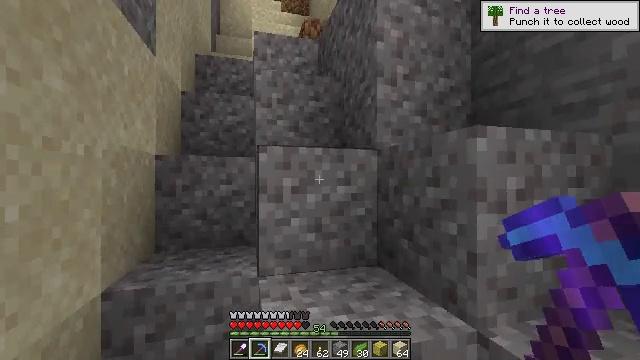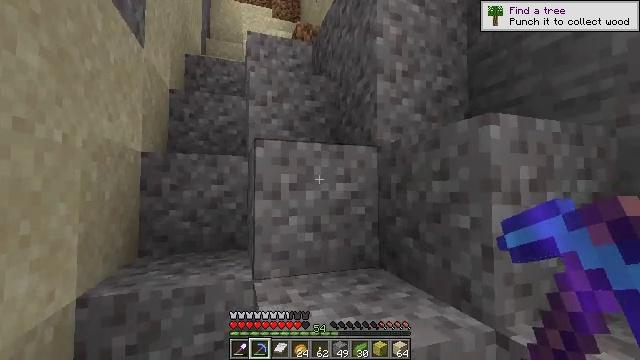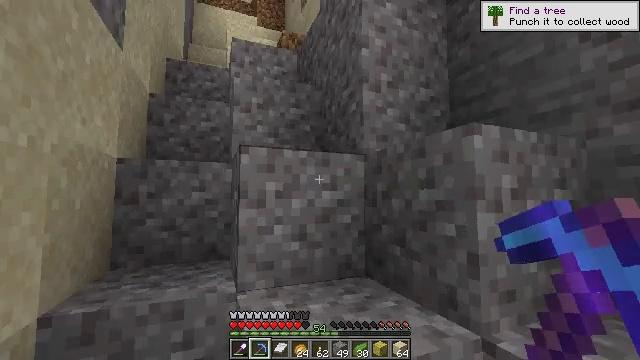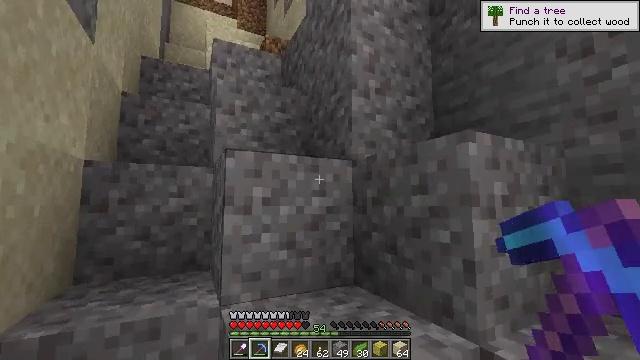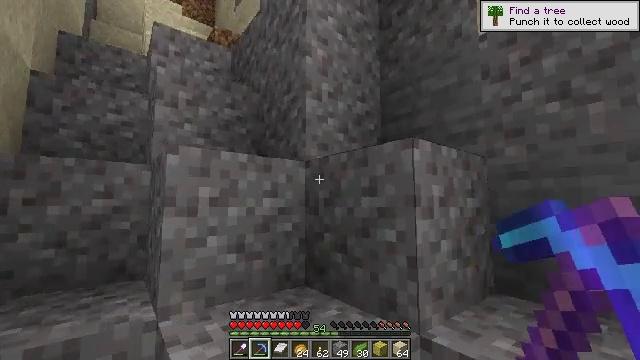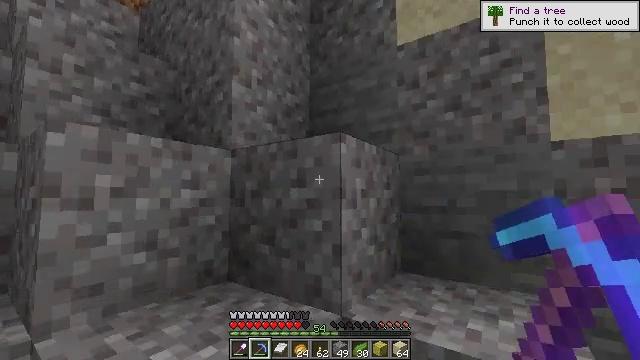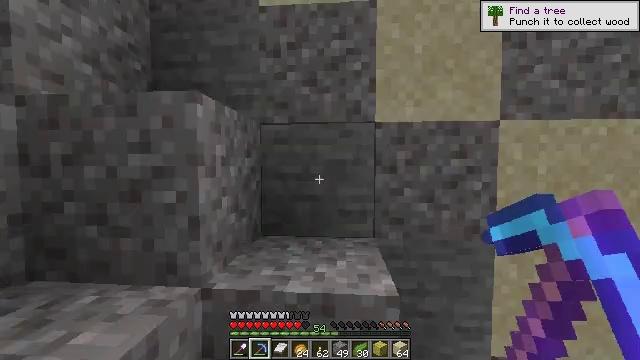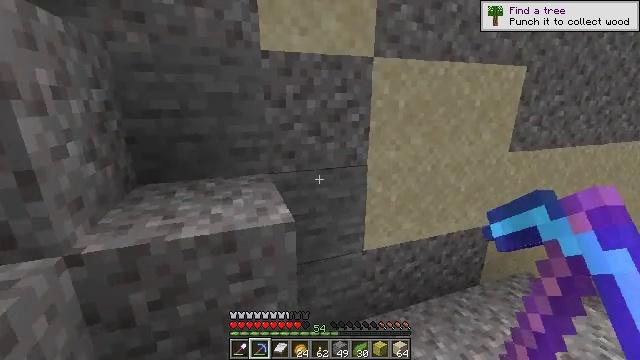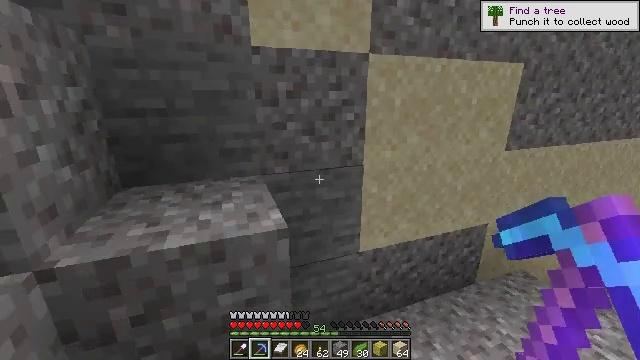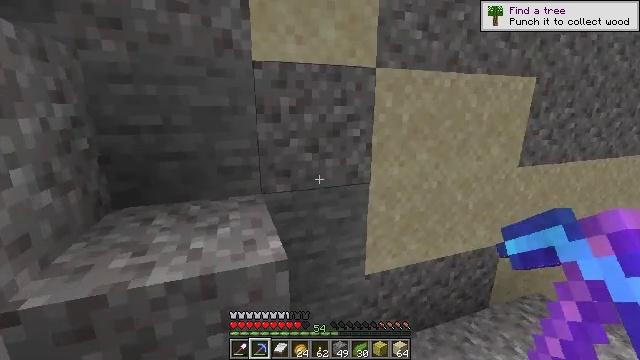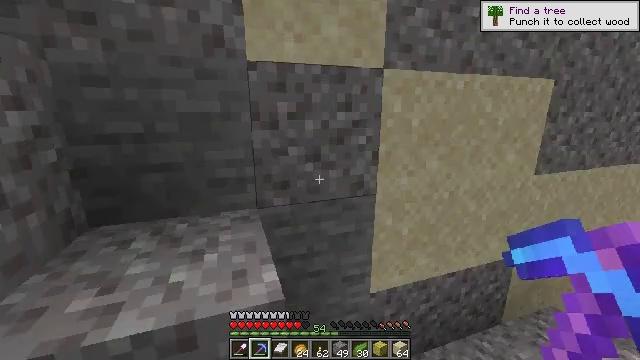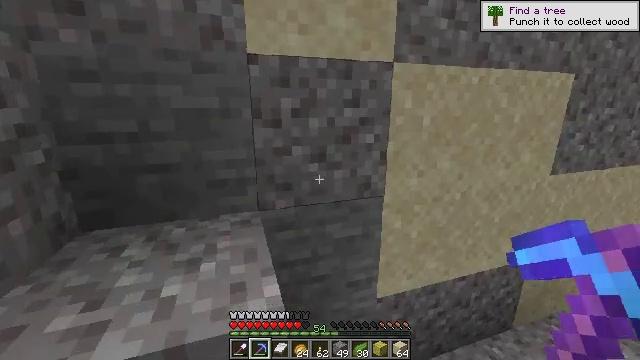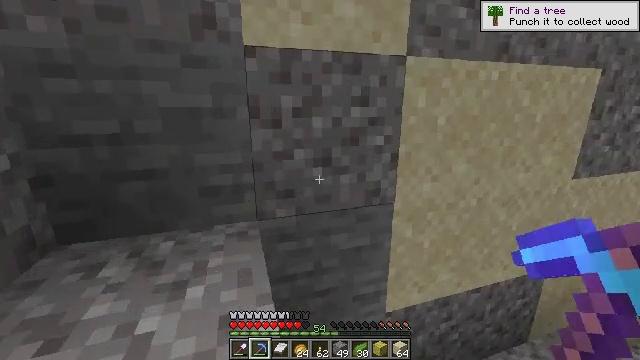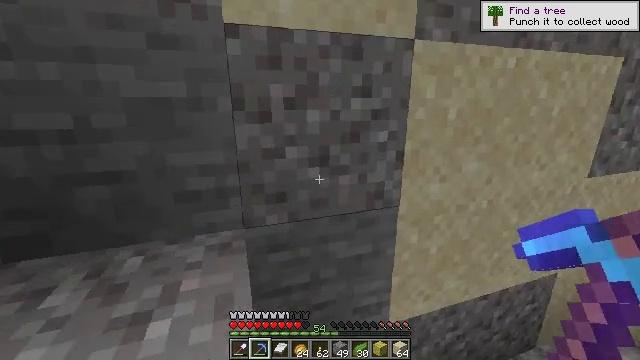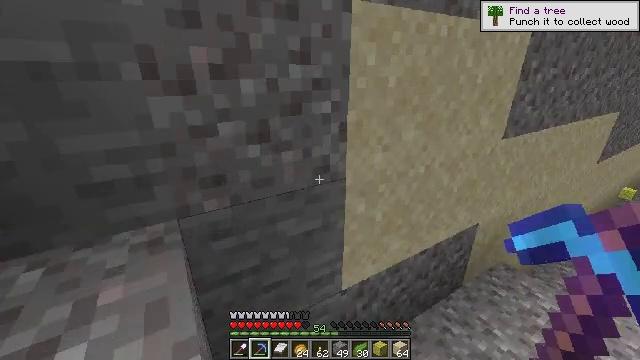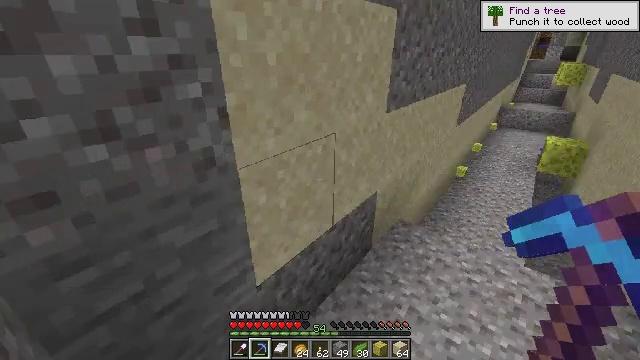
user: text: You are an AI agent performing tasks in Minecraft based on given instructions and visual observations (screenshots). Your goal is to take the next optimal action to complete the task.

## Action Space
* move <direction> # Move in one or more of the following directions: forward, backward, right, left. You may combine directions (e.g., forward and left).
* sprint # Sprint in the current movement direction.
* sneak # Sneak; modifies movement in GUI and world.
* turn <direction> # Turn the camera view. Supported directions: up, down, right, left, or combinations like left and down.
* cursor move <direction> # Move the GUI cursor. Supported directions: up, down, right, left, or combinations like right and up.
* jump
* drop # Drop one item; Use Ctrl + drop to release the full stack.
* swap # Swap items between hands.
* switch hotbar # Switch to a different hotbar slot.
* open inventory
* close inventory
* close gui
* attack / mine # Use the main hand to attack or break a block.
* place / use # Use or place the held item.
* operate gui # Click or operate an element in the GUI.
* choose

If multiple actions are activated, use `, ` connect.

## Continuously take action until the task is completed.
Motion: motion action
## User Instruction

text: Mine the wet sponge underwater.
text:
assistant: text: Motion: turn right and up
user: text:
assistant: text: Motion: turn right and up
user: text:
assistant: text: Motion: turn right and up
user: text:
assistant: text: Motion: turn right
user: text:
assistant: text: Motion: turn right and down
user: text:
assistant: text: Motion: turn right and down
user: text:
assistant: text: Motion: turn right and down
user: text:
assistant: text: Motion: move forward, turn right
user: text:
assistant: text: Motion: move forward, turn up
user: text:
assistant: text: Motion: move forward
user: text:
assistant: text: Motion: move forward
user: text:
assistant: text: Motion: move forward
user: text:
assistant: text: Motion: move forward, turn down
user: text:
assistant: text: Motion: move forward, turn right and down
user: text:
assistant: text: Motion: move forward, turn right and down
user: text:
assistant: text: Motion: move forward, turn right and down
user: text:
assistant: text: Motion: move forward, turn right
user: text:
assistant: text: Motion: move forward, turn right
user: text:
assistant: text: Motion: move forward, turn right
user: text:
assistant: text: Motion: move forward
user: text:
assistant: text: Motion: move forward
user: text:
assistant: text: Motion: move forward, turn right
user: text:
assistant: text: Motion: move forward
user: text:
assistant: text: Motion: move forward
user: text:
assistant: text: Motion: move forward
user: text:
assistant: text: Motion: move forward
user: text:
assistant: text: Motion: move forward
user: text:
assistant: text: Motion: move forward
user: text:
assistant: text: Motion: move forward
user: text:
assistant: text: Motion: move forward